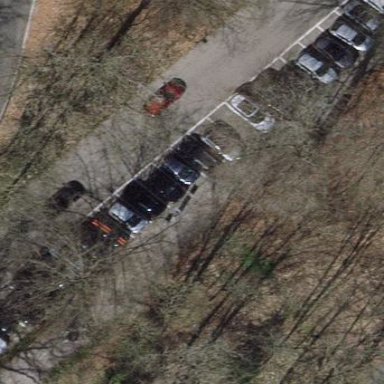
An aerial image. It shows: Parking area with surface.